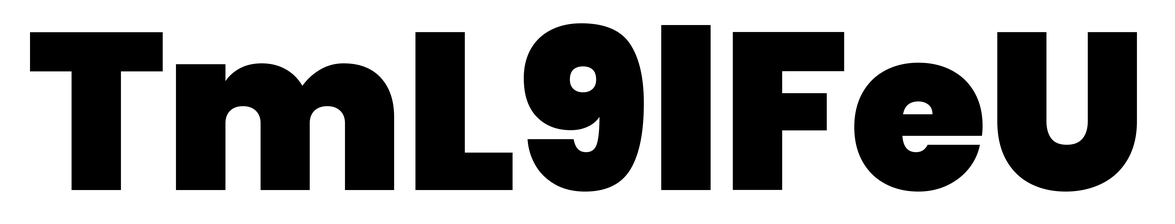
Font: Poppins-Black